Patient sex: F
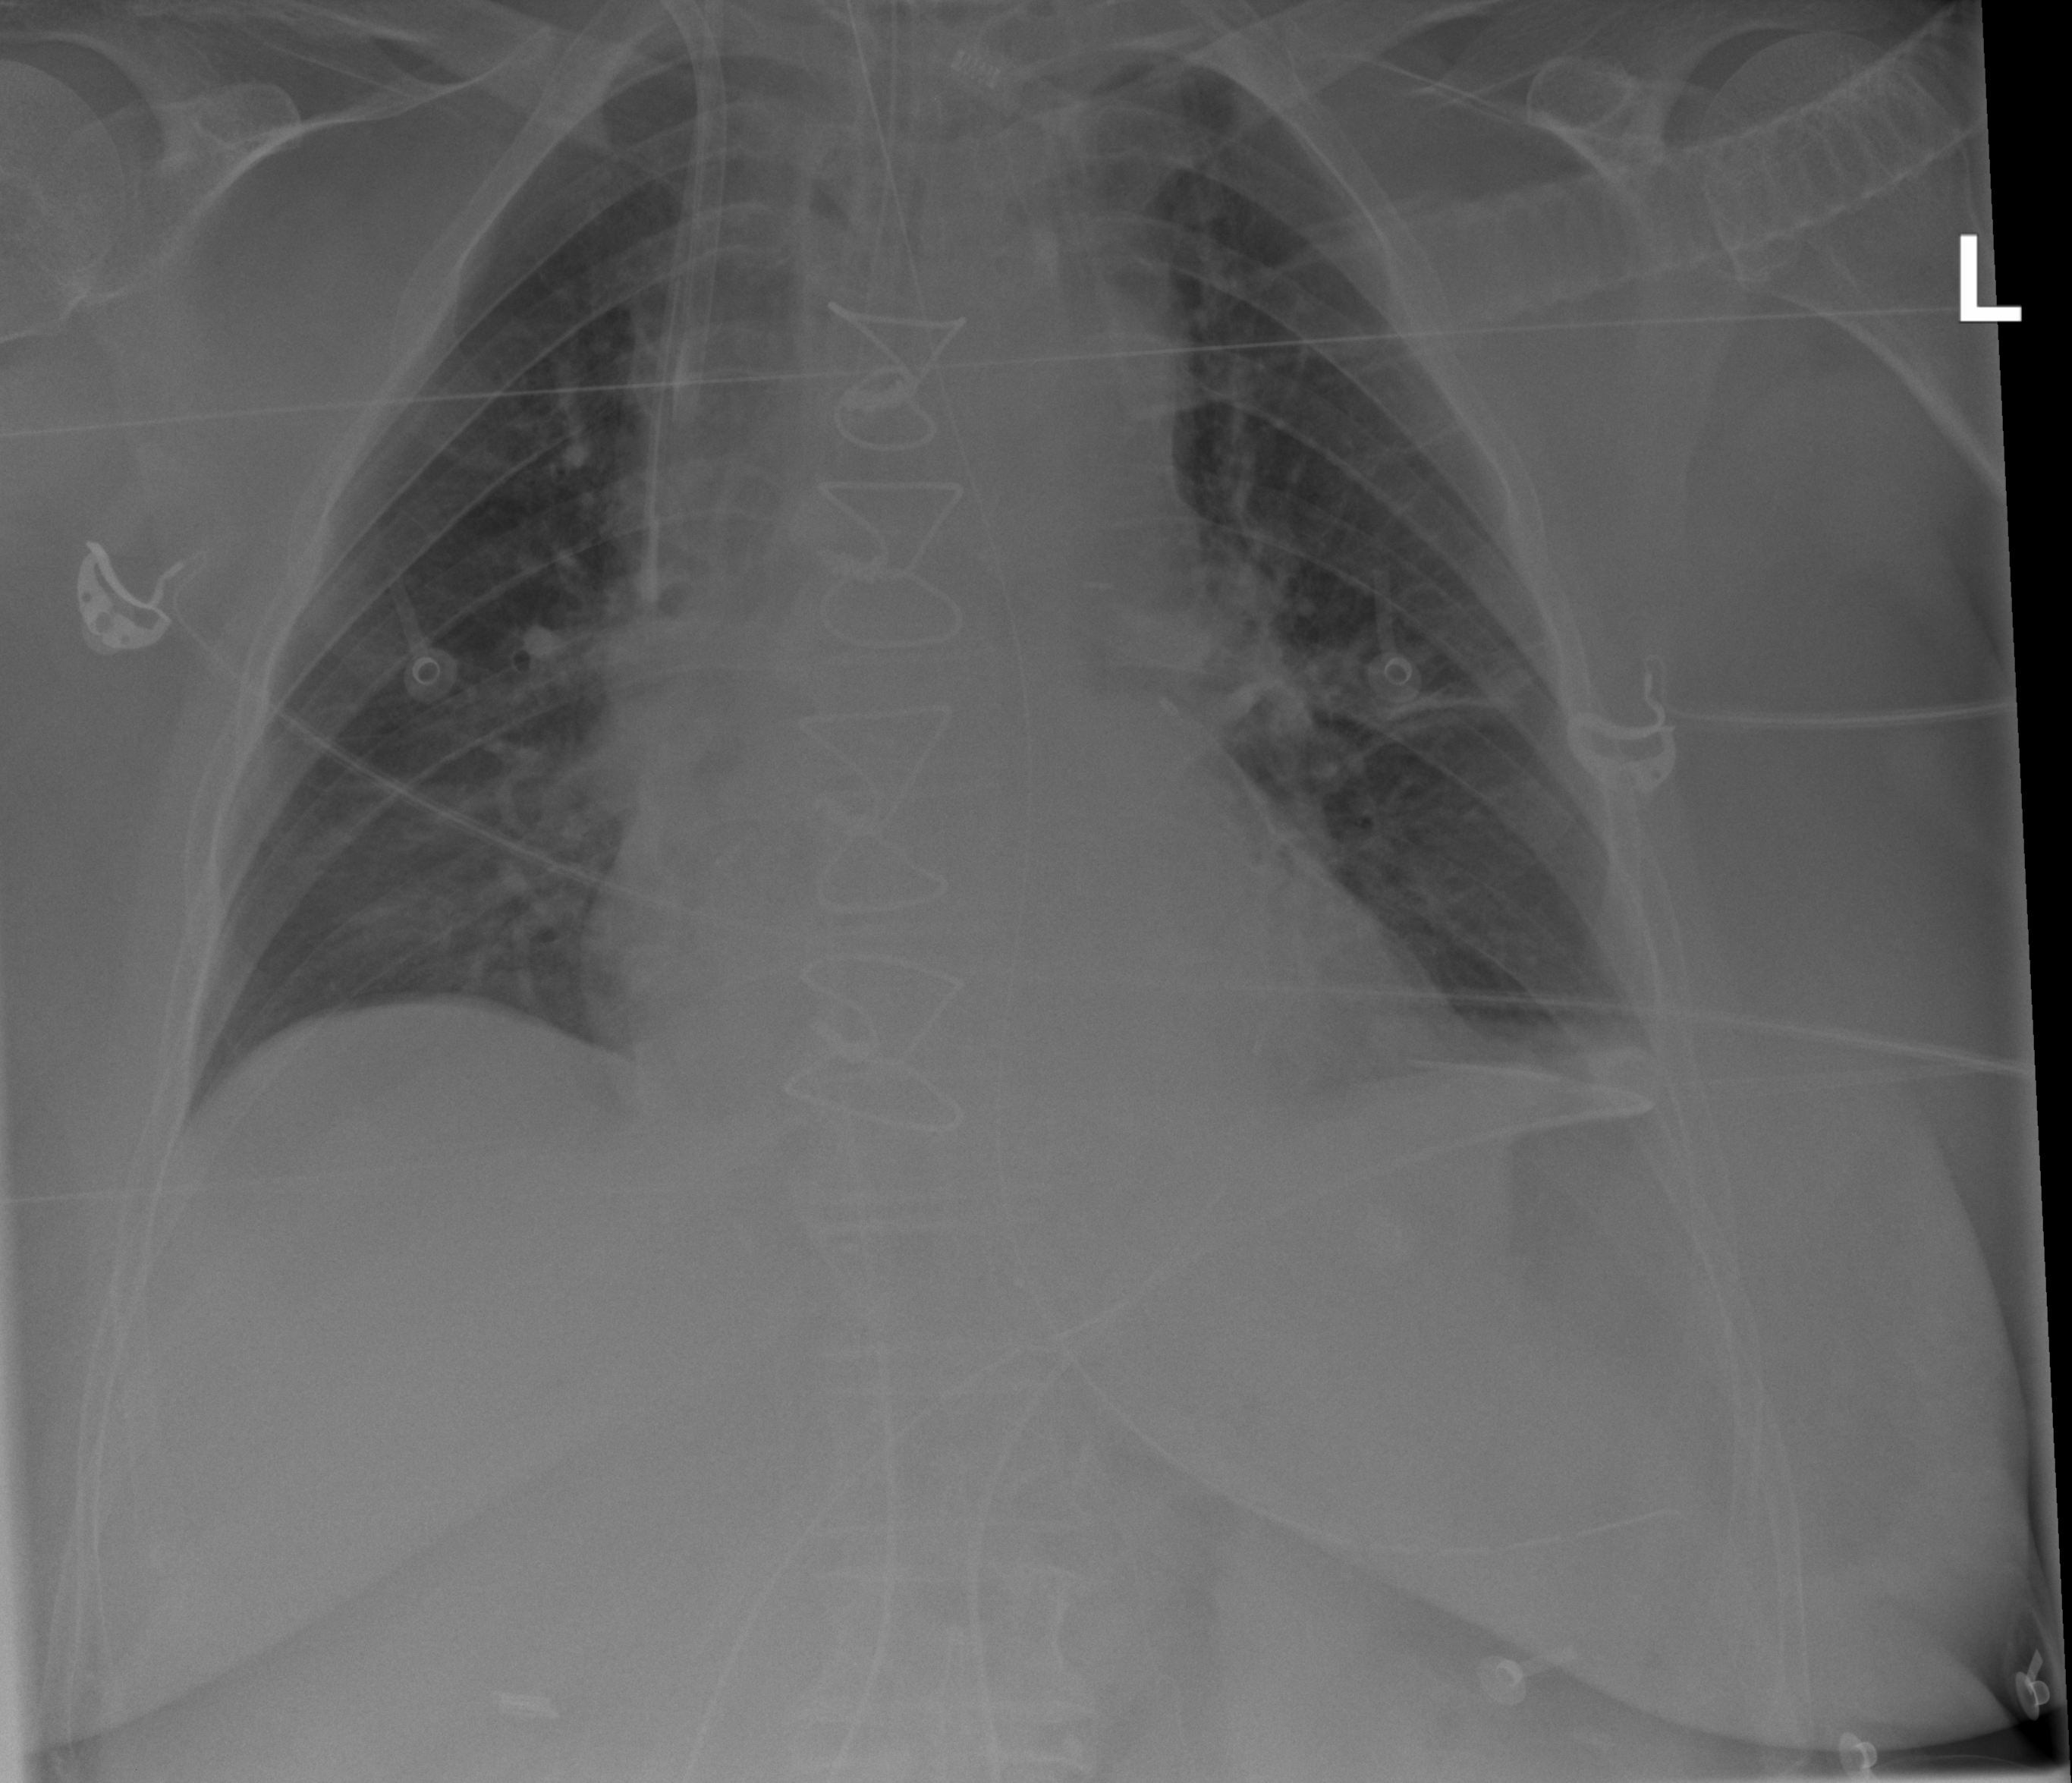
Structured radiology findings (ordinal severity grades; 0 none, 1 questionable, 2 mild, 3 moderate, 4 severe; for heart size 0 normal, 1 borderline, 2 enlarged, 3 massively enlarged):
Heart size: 1
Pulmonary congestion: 0
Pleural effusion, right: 0
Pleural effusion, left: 2
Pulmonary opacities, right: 0
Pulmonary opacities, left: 0
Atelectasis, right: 2
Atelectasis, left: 2